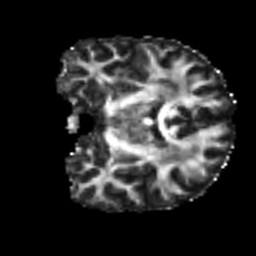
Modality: FA
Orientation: coronal
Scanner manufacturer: siemens
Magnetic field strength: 3 T
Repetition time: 4 s
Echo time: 0.0594 s